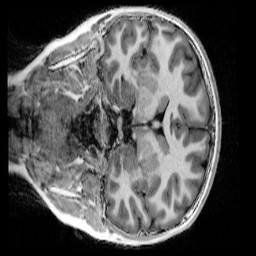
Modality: UNIT1_denoised
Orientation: coronal
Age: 11
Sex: male
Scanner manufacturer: siemens
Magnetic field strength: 3 T
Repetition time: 4 s
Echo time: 0.00303 s